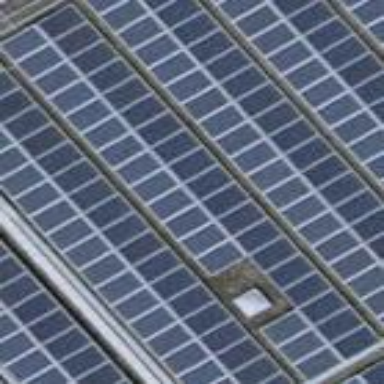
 consisting of solar photovoltaic panels."